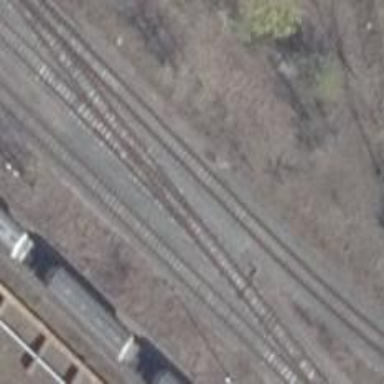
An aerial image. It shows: Railway switch.